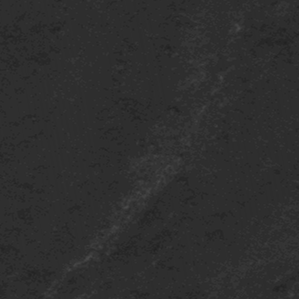
Label: frost